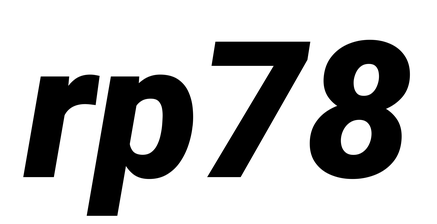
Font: Roboto-Italic_Black_Italic